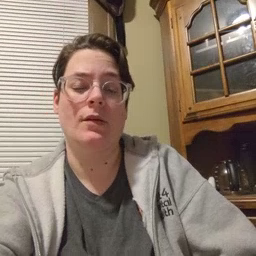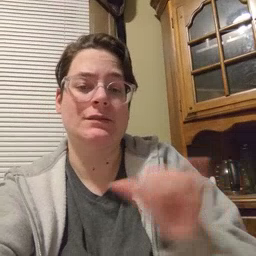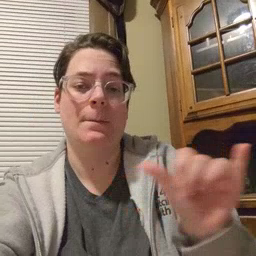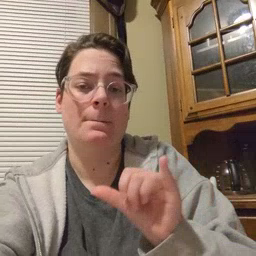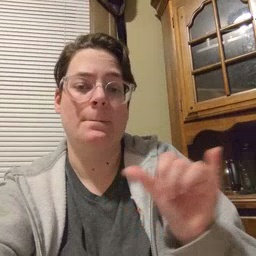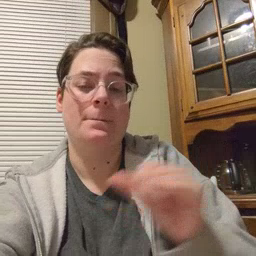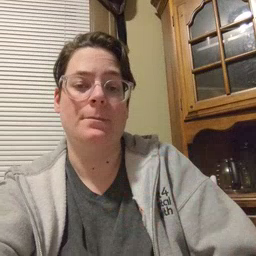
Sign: same